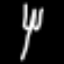
Label: fork